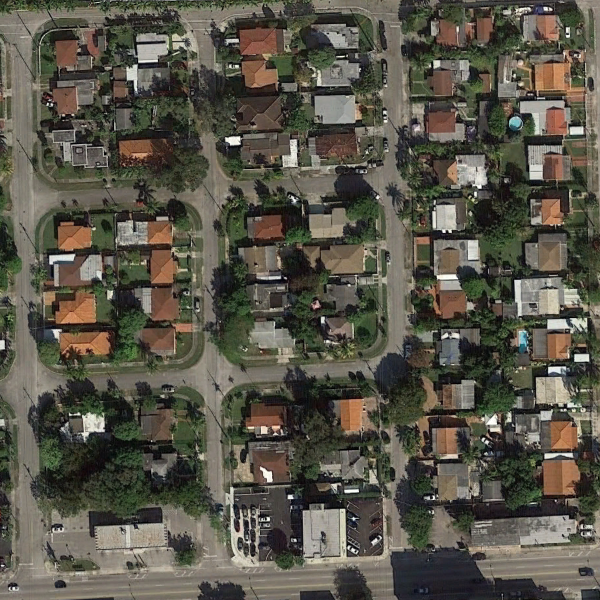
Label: DenseResidential